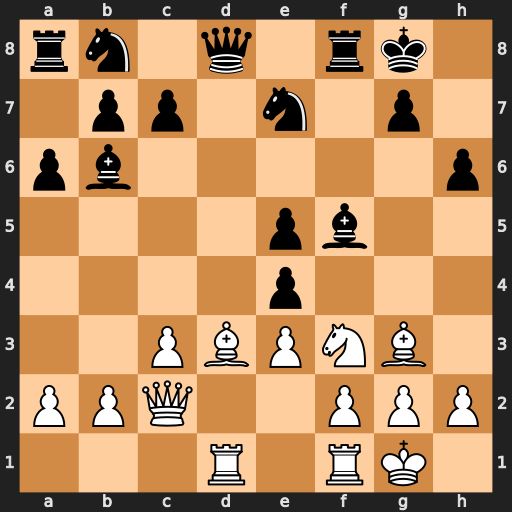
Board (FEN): rn1q1rk1/1pp1n1p1/pb5p/4pb2/4p3/2PBPNB1/PPQ2PPP/3R1RK1
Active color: w
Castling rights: -
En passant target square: -
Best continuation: Bc4+ Kh7 Rxd8